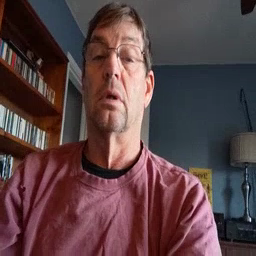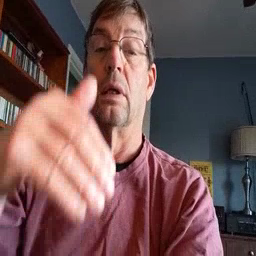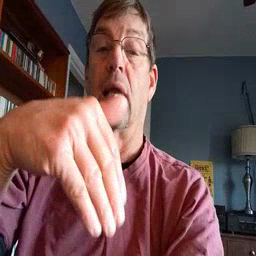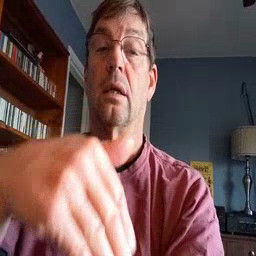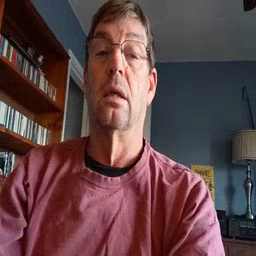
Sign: night